Interaction volume radius: 5 \u00c5
Interaction volume height: 15 \u00c5
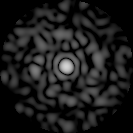
Disorder parameter: 0.7893